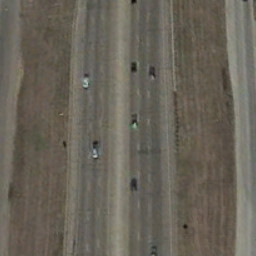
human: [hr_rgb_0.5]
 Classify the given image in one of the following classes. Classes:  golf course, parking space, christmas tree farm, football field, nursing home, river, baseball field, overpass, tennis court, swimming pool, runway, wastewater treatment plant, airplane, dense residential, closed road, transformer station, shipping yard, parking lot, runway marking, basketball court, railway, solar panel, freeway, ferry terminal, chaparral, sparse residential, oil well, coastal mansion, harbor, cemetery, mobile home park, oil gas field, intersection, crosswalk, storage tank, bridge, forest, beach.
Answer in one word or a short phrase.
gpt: freeway